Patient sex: F
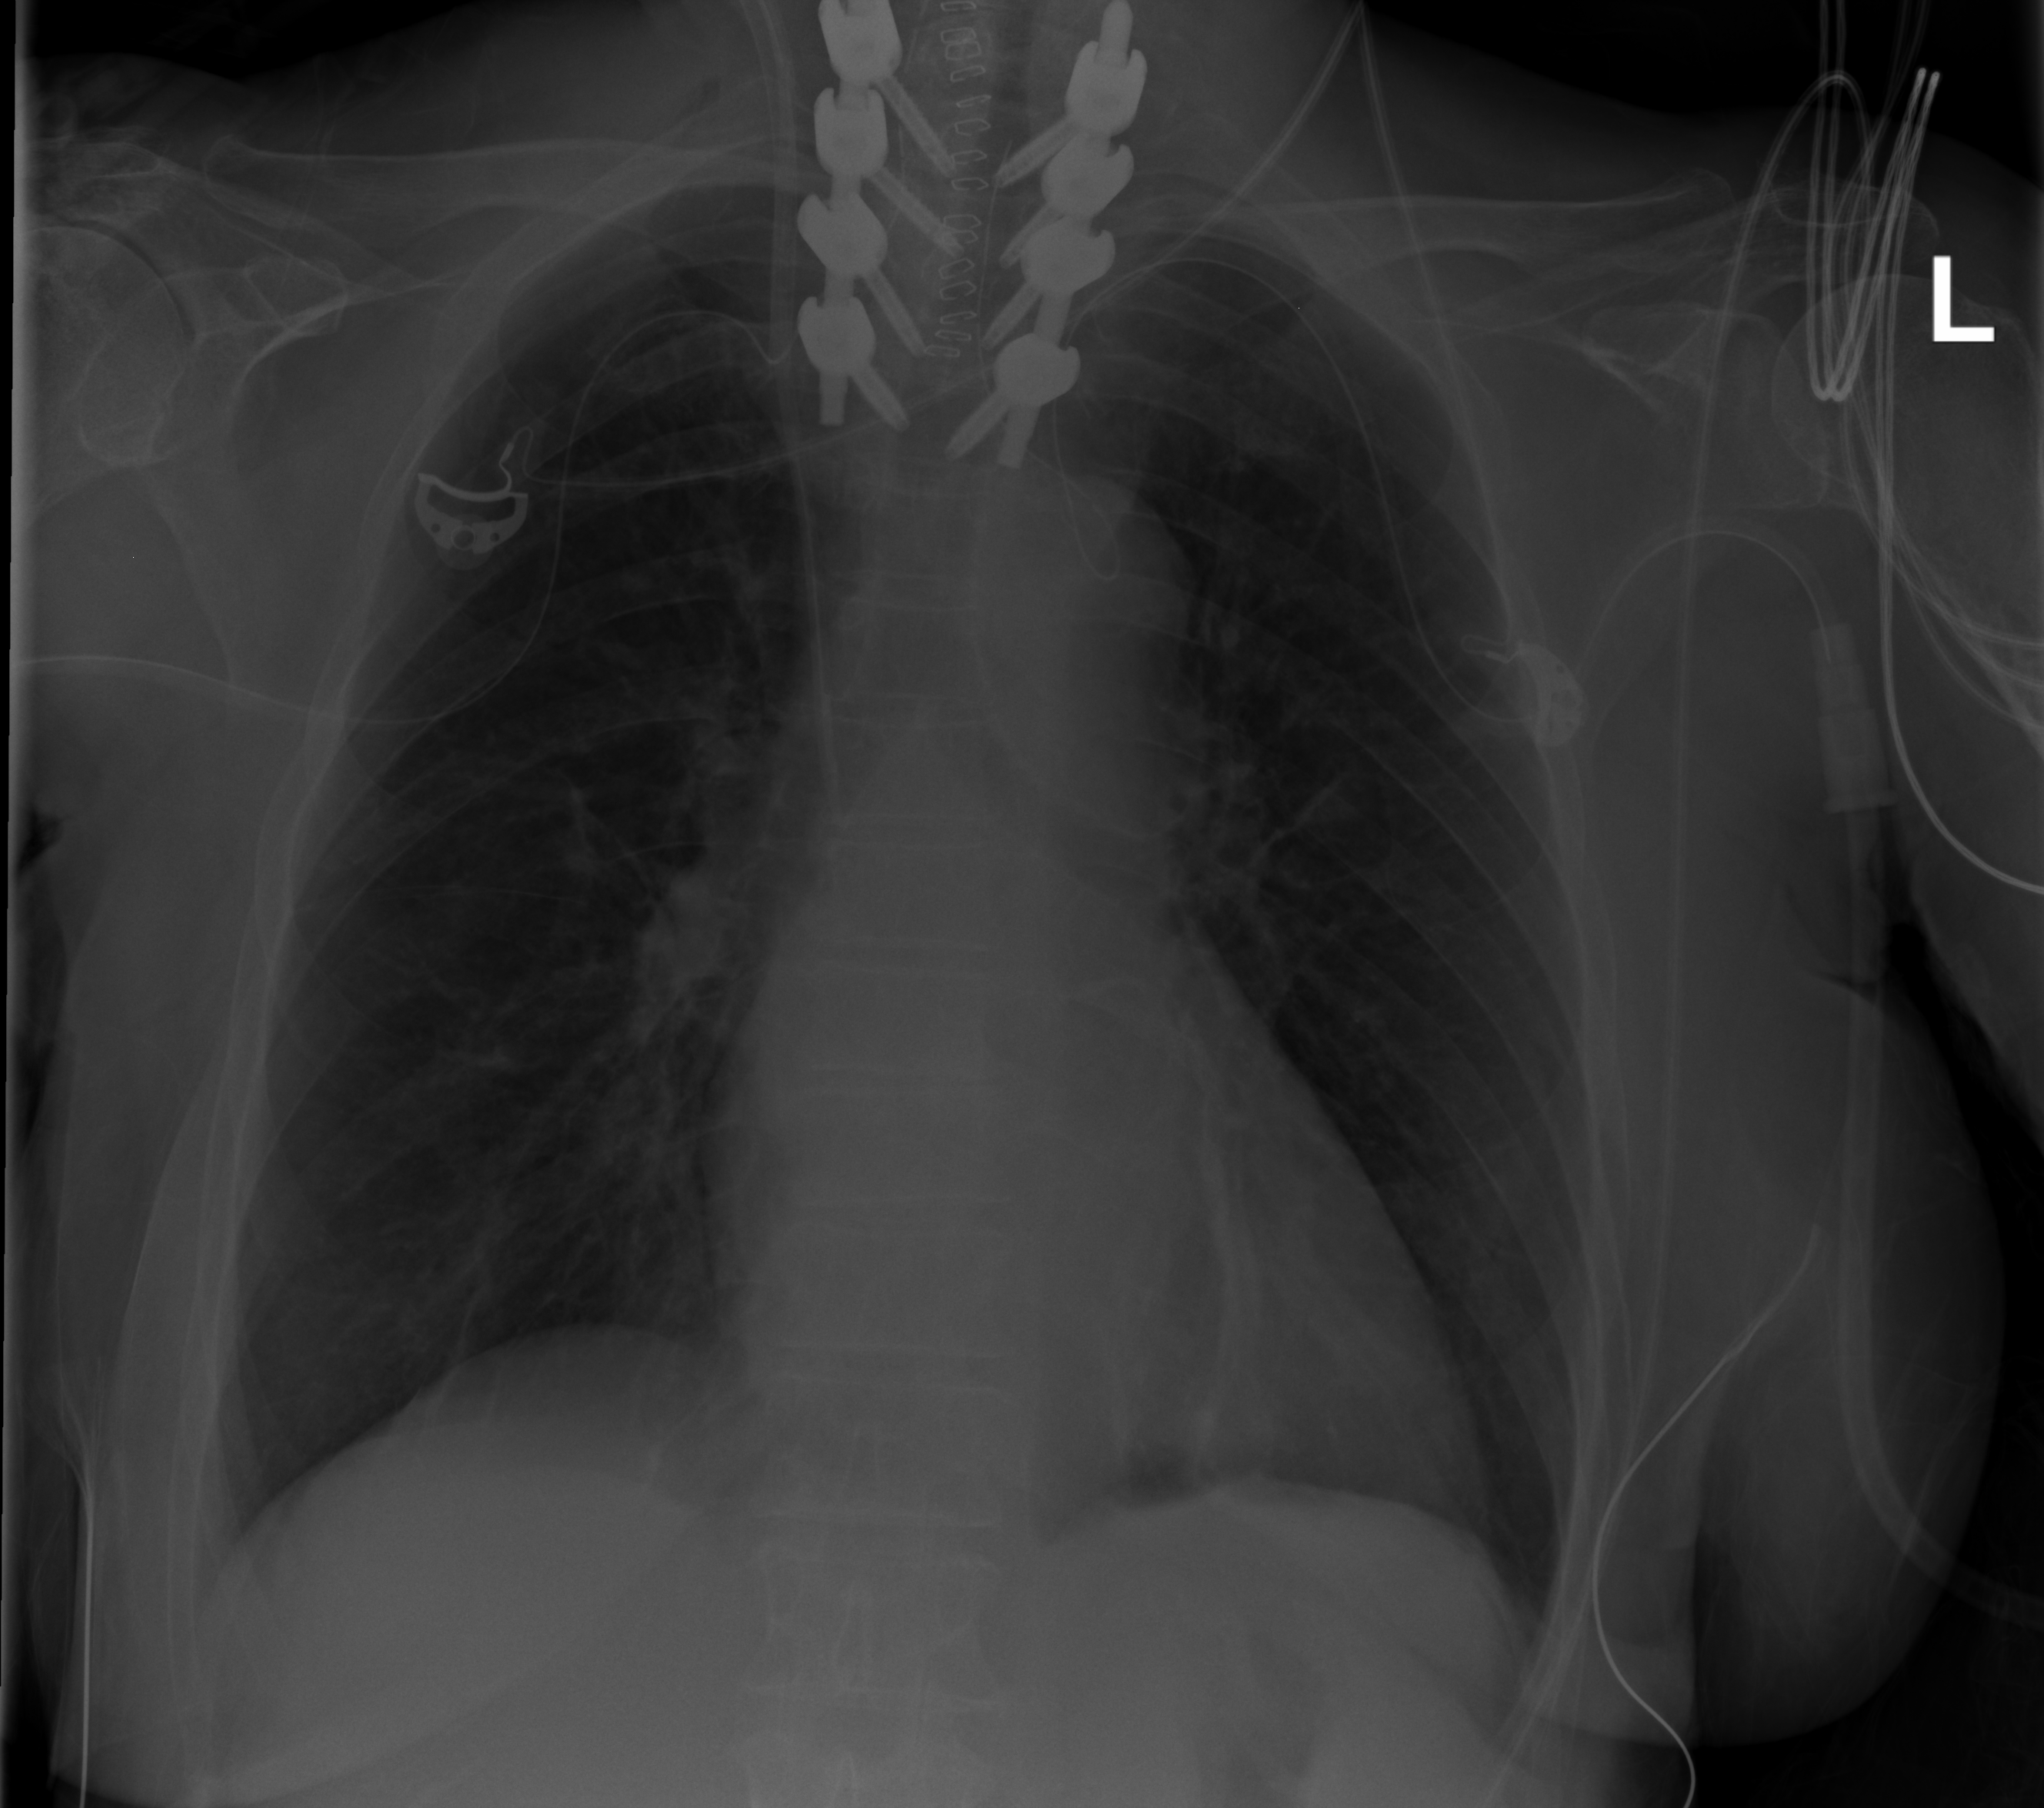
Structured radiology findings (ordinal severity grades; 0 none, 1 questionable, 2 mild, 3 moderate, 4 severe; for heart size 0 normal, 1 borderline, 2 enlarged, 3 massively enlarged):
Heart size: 0
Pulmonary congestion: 1
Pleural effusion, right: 0
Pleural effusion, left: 0
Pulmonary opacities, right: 0
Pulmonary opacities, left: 0
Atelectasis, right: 0
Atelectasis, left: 2